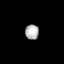
Tissue: lung
Cell type: Endothelial cells
Senescence score: 0.6014
Nuclear area (px): 196
Mean DAPI intensity: 181.75